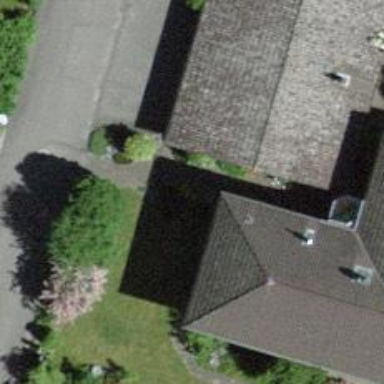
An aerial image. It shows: View of roof of building.